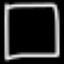
Label: square